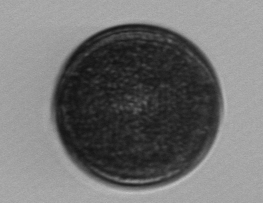
Label: Coscinodiscus